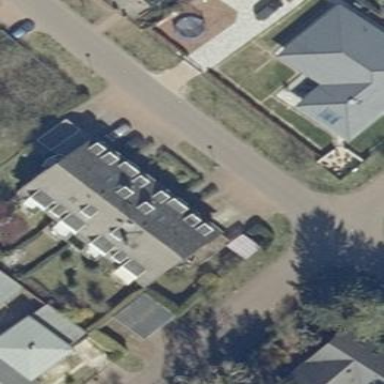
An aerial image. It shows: Terrace building.